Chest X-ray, AP view. Patient: 45 years old, sex M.
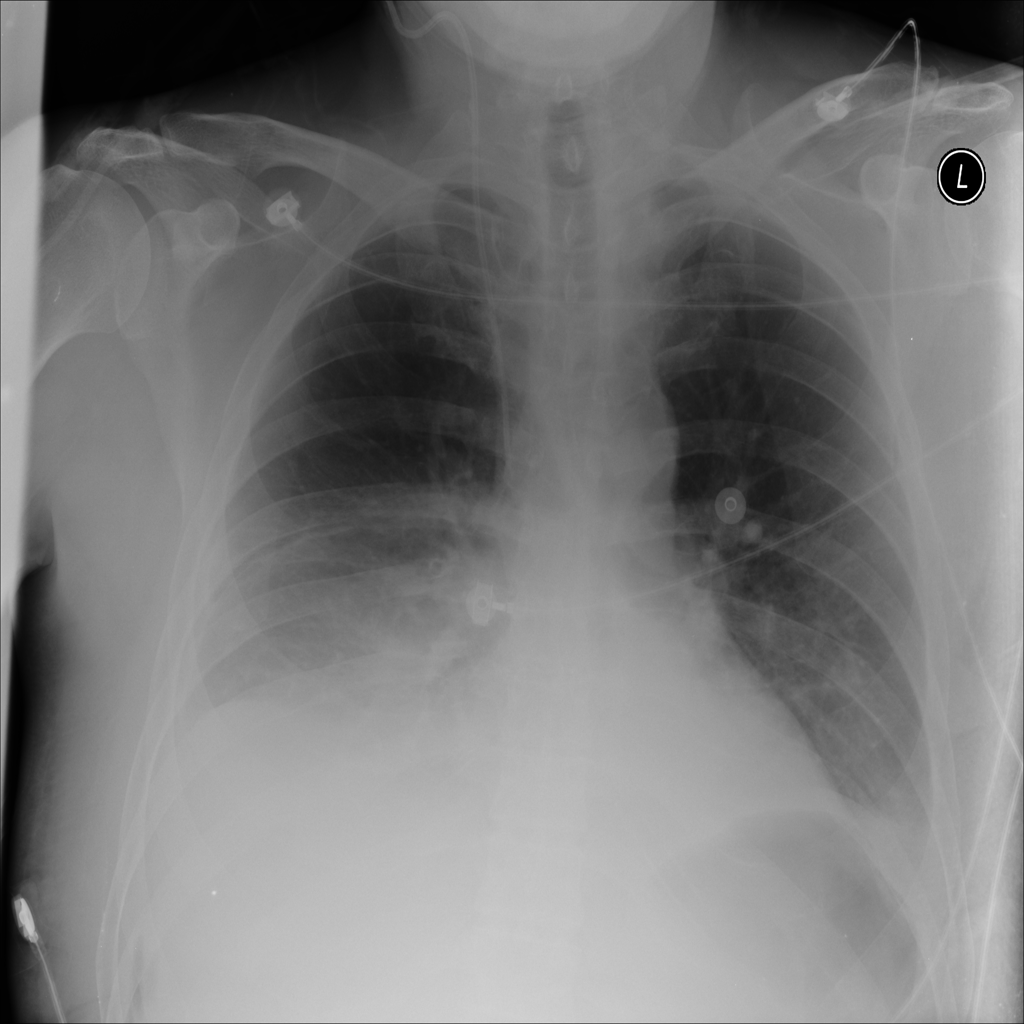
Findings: Consolidation, Effusion